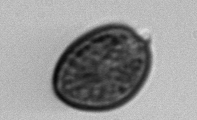
Label: Prorocentrum